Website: bh-photo
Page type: billing-address
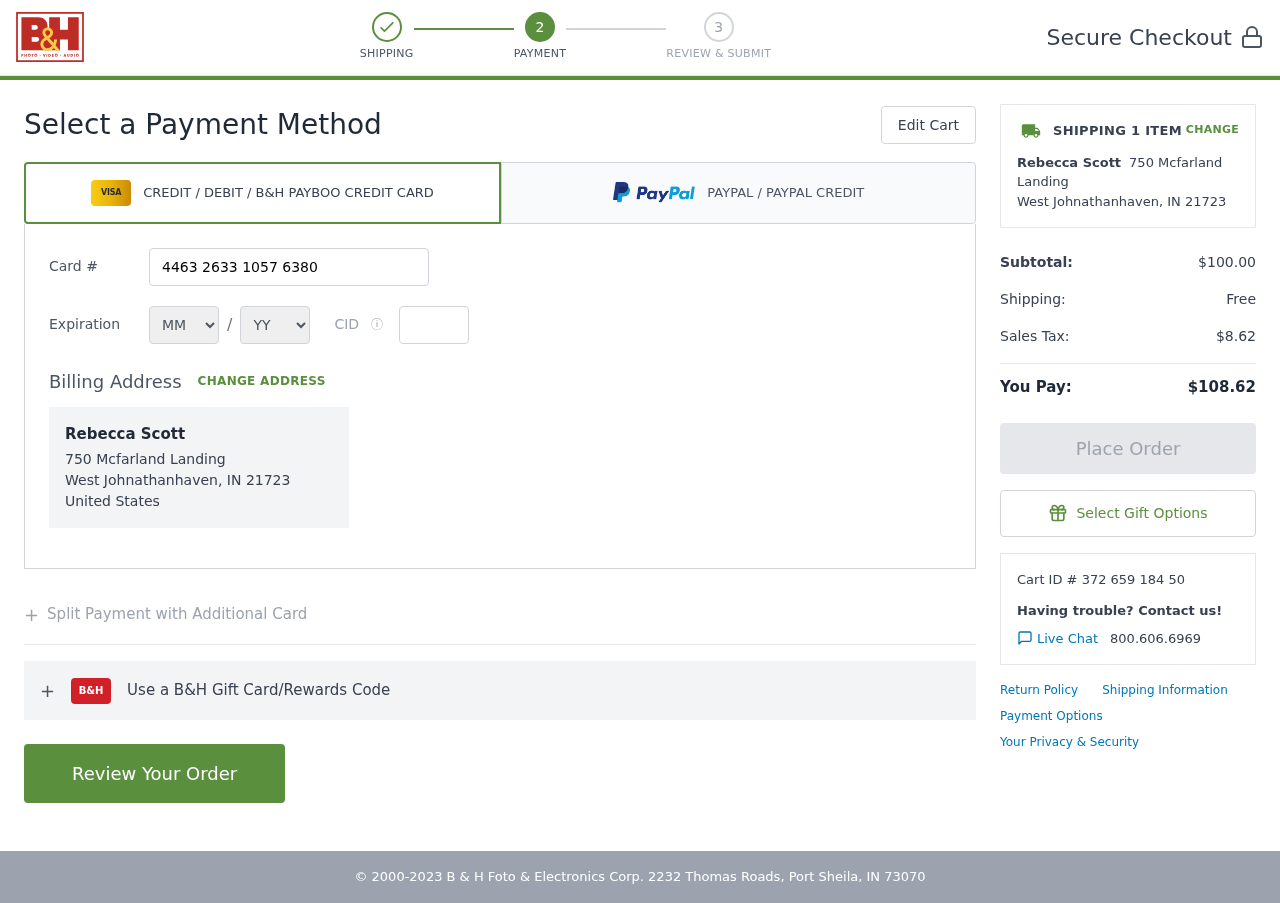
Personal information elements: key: PII_CARD_CVV
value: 317
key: PII_CARD_EXPIRY_MONTH
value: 06
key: PII_CARD_EXPIRY_YEAR
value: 28
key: PII_CARD_NUMBER
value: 4463 2633 1057 6380
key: PII_CITY_STATE_ZIP
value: West Johnathanhaven, IN 21723
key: PII_COUNTRY
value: United States
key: PII_FULLNAME
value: Rebecca Scott
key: PII_STREET
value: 750 Mcfarland Landing
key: PII_FULLNAME2
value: Rebecca Scott
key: PII_CITY
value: West Johnathanhaven
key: PII_STATE_ABBR
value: IN
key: PII_POSTCODE
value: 21723
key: PII_POSTCODE_FULL
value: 21723
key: PII_CITY_STATE
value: West Johnathanhaven, IN
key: PII_POSTCODE_NUMERIC
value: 21723
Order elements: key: ORDER_NUM_ITEMS
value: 1
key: ORDER_SUBTOTAL
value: $100.00
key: ORDER_SHIPPING_COST
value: Free
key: ORDER_TAX
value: $8.62
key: ORDER_TOTAL
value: $108.62
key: ORDER_ID
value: Cart ID # 372 659 184 50